二年级 · 算术
时针从“1”走到“ 6 ”, 走了 (

)小时; 分针从“1”走到“ 6 ”走了(

)分钟。
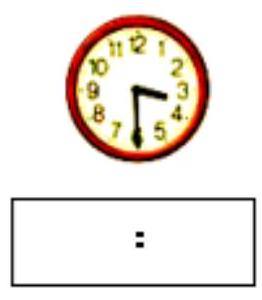
答案: 525

【分析】时针走 1 大格为 1 小时, 从 1 走到 6 , 走了 5 大格, 走了 $1 \times 5=5$ (小时)。分针走 1 大格为 5 分钟, 从 1 走到 6 , 走了 5 大格，走了 $5 \times 5=25$ (分钟)。

【详解】时针从“ 1 ”走到“ 6 ”, 走了 5 小时; 分针从“ 1 ”走到“ 6 ”走了 25 分钟。

【点睛】本题主要考查对钟表的认识, 要熟练掌握。